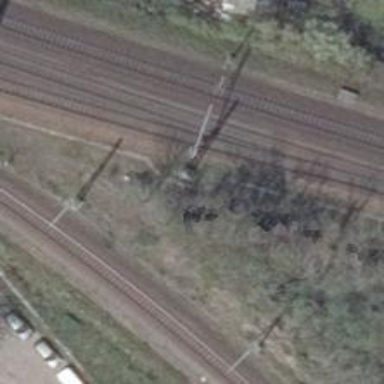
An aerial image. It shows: Electrified rail siding with contact line.